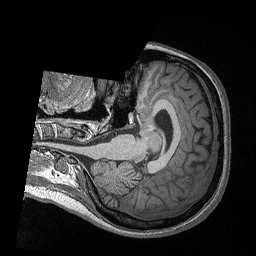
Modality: T1w
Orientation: axial
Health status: ill
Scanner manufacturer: siemens
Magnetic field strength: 3 T
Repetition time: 2.3 s
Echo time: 0.00298 s